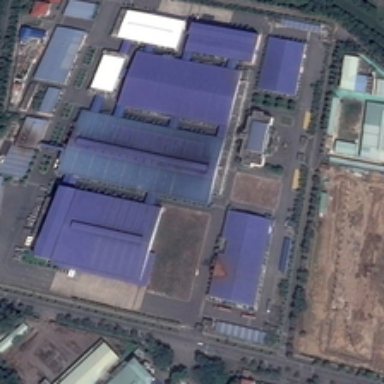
Many purple blue buildings are surrounded by green trees in an industrial area .